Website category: university
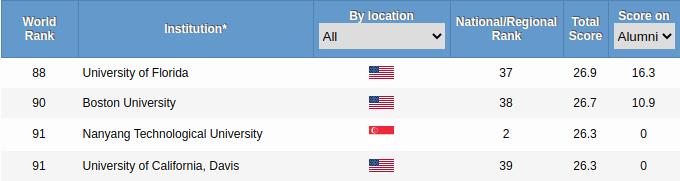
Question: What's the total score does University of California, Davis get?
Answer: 26.3

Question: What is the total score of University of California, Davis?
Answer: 26.3

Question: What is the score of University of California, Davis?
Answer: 26.3

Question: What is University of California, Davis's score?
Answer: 26.3

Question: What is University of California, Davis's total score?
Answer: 26.3

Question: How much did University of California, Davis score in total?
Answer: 26.3

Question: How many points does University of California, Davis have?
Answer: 26.3

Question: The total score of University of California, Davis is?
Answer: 26.3

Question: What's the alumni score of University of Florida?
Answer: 16.3

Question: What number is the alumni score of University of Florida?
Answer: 16.3

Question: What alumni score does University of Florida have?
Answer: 16.3

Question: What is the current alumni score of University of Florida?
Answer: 16.3

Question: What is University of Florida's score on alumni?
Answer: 16.3

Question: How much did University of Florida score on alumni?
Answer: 16.3

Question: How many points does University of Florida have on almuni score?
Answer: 16.3

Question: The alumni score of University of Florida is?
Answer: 16.3

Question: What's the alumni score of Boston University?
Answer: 10.9

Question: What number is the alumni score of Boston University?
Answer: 10.9

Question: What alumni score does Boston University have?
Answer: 10.9

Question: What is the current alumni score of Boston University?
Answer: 10.9

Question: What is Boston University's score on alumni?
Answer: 10.9

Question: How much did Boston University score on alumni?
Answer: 10.9

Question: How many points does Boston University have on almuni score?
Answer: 10.9

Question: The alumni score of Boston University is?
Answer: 10.9

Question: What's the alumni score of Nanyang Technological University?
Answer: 0

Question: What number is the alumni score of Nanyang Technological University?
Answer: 0

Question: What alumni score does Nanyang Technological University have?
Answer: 0

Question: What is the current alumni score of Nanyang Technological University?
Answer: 0

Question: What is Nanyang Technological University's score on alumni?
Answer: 0

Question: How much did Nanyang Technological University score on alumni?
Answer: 0

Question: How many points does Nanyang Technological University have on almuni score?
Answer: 0

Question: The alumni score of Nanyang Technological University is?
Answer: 0

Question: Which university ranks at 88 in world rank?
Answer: University of Florida

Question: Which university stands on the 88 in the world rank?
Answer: University of Florida

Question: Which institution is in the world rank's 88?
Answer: University of Florida

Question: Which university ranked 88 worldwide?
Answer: University of Florida

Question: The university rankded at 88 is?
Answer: University of Florida

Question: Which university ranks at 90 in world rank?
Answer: Boston University

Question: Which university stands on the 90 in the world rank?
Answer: Boston University

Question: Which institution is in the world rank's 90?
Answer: Boston University

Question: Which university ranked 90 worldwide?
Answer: Boston University

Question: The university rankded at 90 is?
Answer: Boston University

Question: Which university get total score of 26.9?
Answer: University of Florida

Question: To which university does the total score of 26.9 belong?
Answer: University of Florida

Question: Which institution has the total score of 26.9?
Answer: University of Florida

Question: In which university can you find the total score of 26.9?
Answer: University of Florida

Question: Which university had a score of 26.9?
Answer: University of Florida

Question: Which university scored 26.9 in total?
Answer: University of Florida

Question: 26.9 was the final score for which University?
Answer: University of Florida

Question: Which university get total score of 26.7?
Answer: Boston University

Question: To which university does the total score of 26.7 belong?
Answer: Boston University

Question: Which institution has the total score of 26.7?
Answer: Boston University

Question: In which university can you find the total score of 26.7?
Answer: Boston University

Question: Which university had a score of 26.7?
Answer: Boston University

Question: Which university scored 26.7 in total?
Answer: Boston University

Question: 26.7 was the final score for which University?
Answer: Boston University

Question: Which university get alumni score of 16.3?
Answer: University of Florida

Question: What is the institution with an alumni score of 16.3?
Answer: University of Florida

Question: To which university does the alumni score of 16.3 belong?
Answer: University of Florida

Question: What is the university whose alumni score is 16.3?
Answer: University of Florida

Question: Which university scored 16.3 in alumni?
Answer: University of Florida

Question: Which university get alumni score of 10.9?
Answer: Boston University

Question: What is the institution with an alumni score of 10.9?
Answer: Boston University

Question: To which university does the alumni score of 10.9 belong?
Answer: Boston University